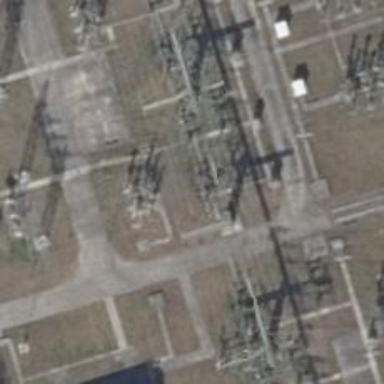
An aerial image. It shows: Power line with three cables configured as busbar.